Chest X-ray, PA view. Patient: 71 years old, sex F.
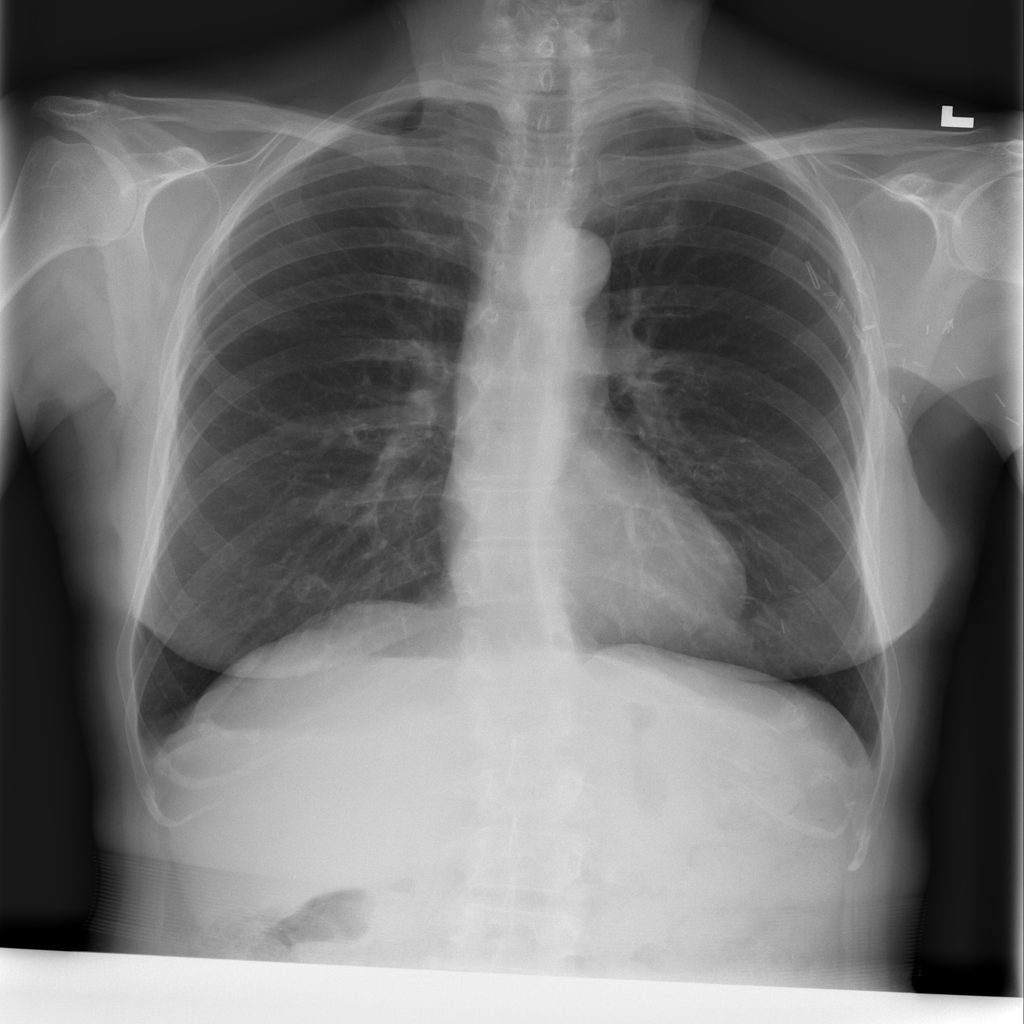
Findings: No Finding